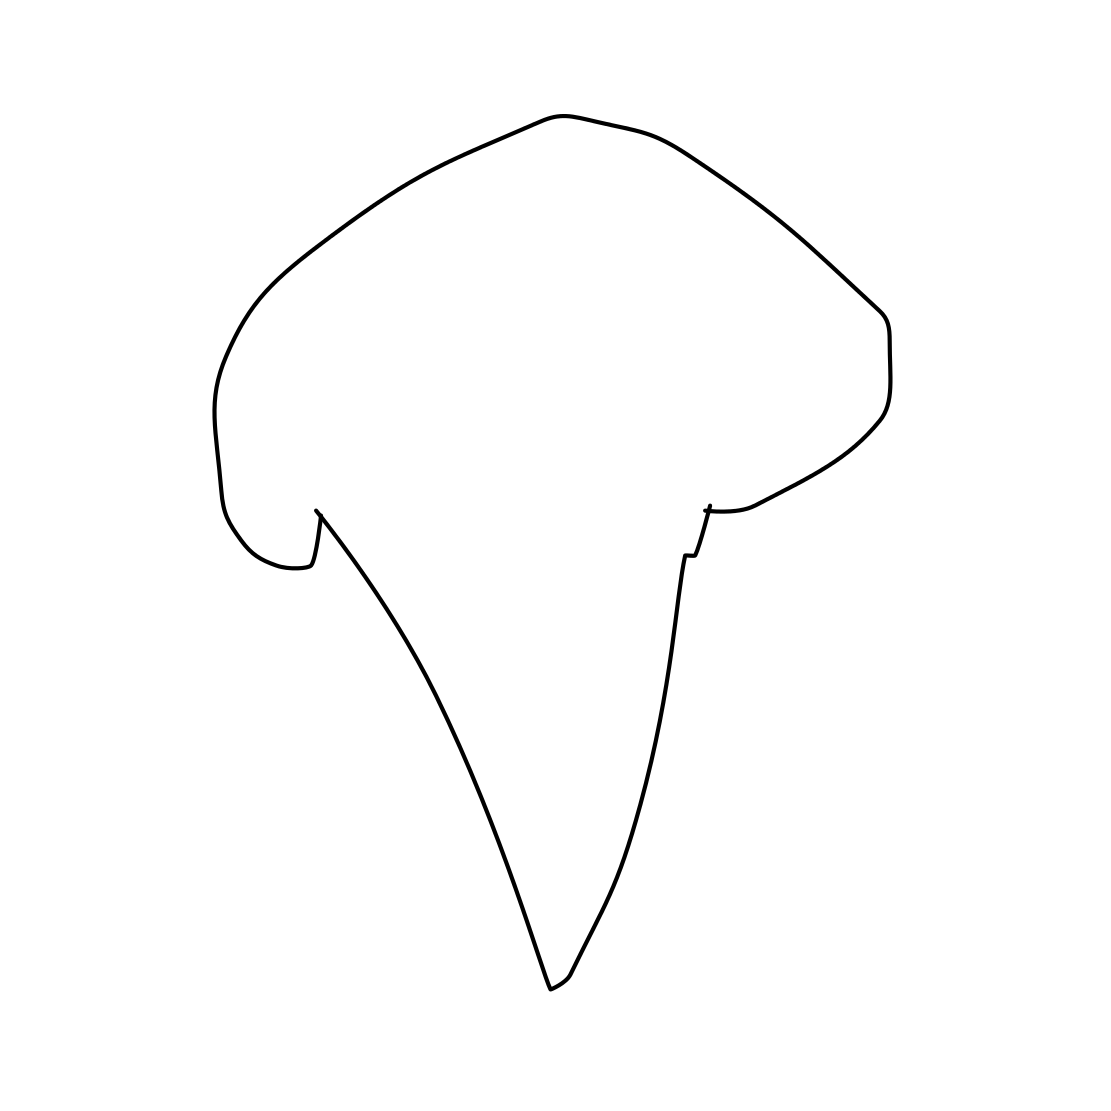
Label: ice-cream-cone